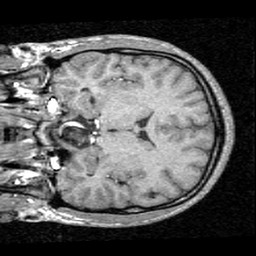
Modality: T1w
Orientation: coronal
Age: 19
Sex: male